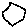
Label: hexagon